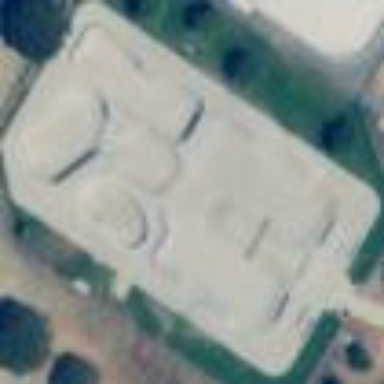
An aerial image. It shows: Concrete pitch for leisure land activities.